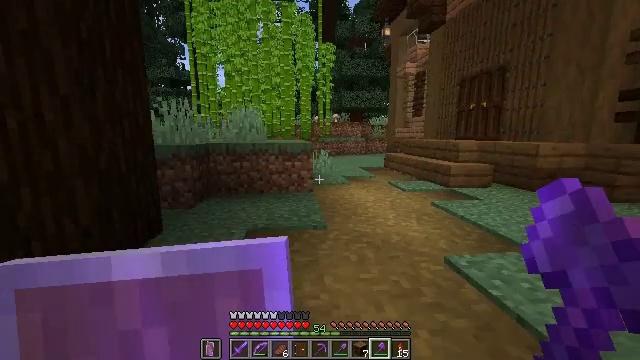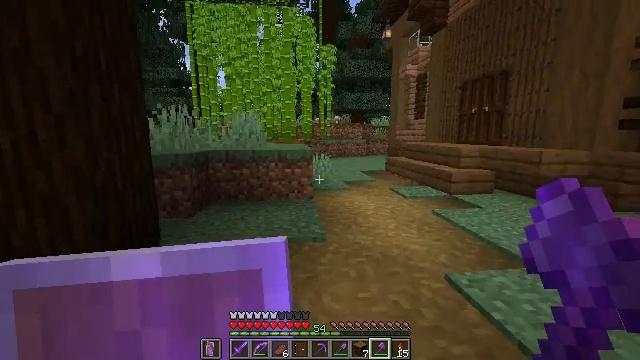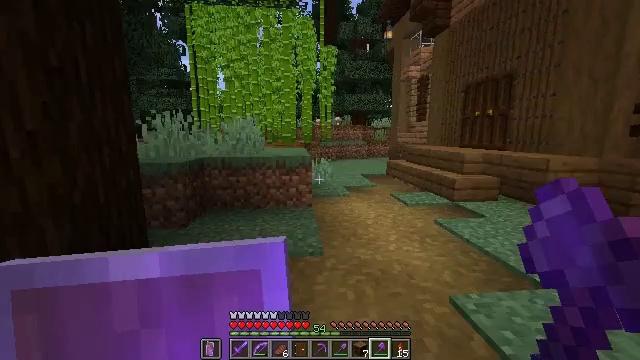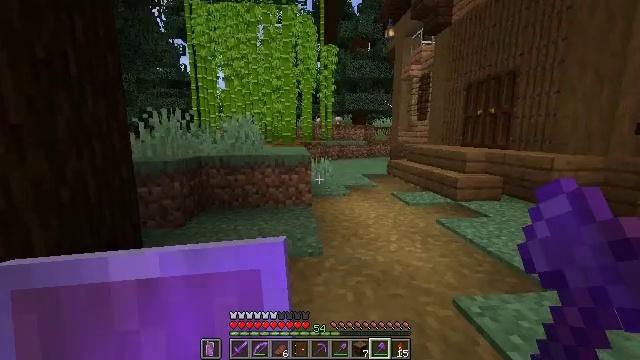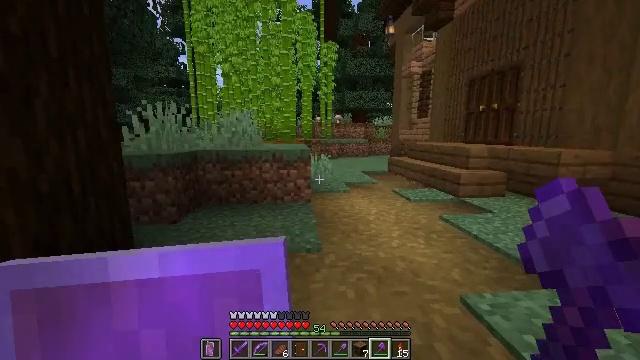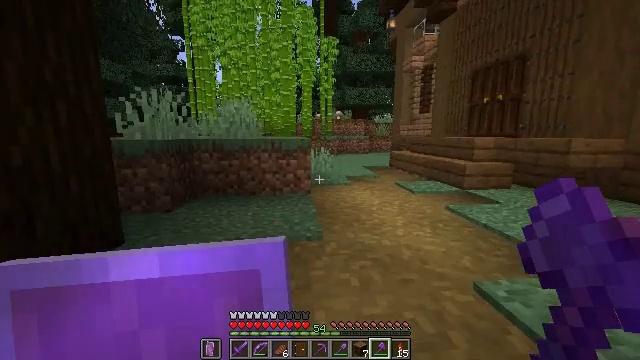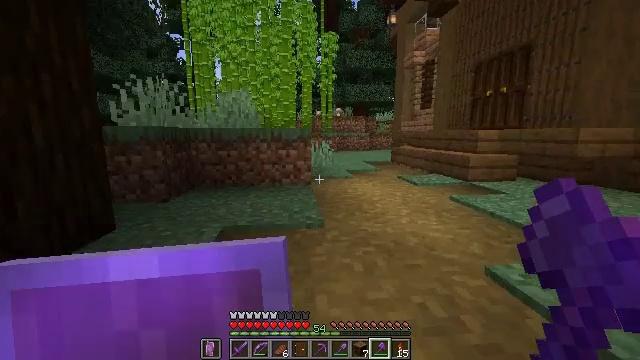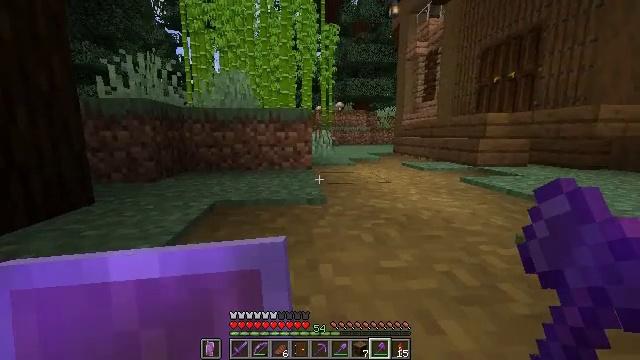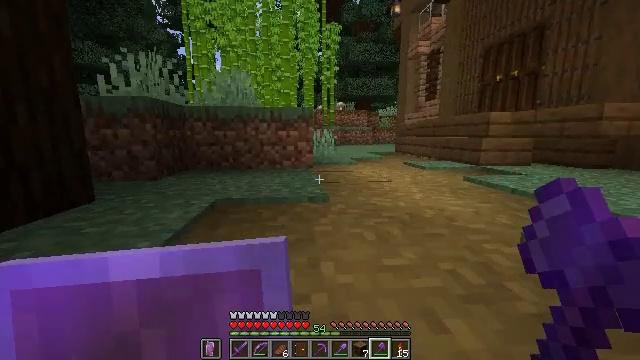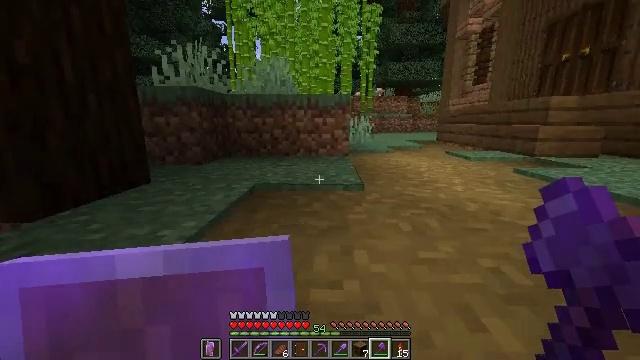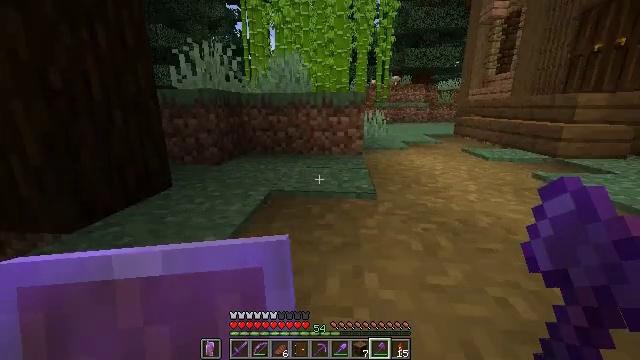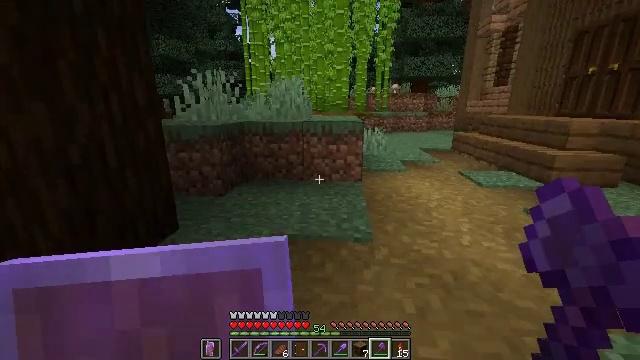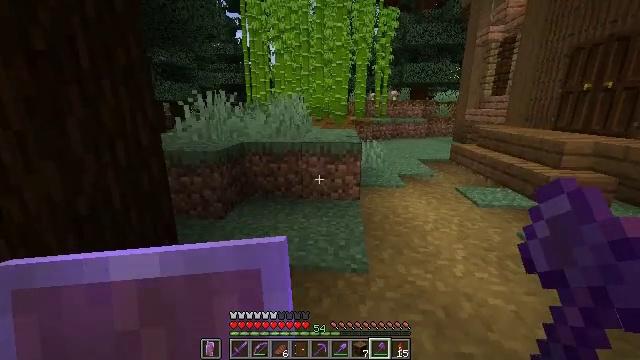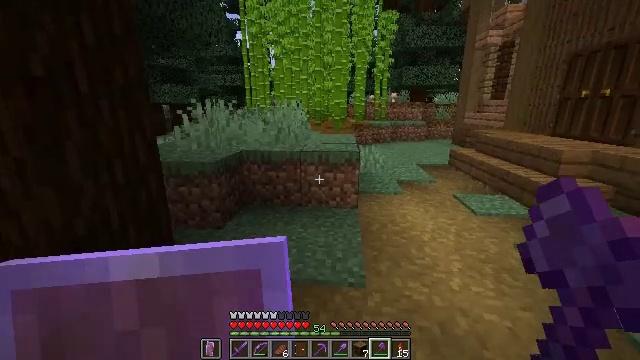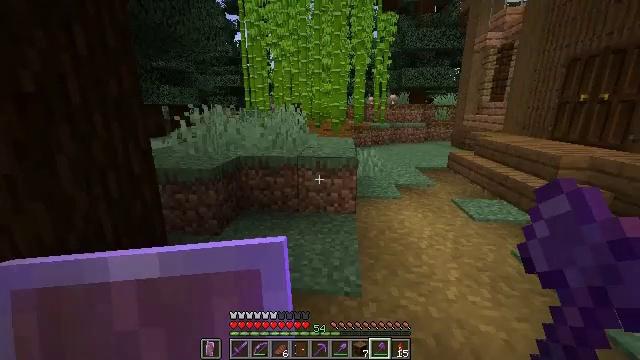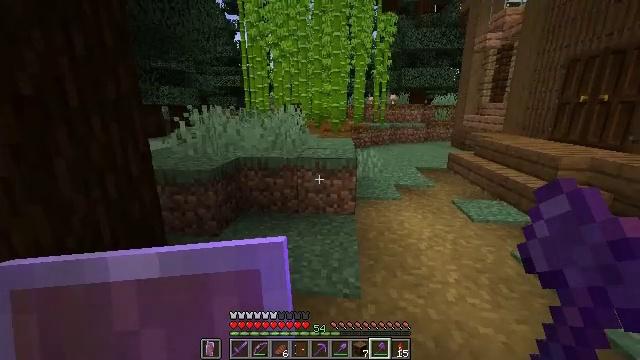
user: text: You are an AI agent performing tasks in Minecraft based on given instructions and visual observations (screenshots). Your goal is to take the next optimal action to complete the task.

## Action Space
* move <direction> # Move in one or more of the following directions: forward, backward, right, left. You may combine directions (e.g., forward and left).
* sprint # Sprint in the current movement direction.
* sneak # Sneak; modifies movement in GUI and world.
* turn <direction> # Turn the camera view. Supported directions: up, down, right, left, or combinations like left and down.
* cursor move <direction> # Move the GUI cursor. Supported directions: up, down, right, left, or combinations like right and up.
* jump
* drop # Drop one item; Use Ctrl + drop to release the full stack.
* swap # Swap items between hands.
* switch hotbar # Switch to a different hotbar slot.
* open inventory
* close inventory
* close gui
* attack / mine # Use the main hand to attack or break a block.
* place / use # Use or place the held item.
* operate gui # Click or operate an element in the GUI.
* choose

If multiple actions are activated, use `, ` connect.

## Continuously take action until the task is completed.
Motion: motion action
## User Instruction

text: Gather spruce log by chopping the tree.
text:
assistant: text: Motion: move forward, jump
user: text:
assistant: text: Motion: move forward, jump
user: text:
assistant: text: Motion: move forward, jump
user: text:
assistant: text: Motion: move forward
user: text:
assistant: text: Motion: move forward
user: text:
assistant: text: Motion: move forward
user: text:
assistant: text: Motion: move forward
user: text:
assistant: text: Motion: move forward
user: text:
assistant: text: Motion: move forward, turn left and down
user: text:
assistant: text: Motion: move forward, turn left and down, jump
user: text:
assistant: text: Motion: move forward and move right, jump
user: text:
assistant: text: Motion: move forward and move right, jump
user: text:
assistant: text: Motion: move forward and move right, jump
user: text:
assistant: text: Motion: move forward and move right, jump
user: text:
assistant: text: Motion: move forward and move right
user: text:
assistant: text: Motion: move forward and move right
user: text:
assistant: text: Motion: move forward and move right
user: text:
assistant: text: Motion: move forward and move right
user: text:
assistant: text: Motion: move forward and move right
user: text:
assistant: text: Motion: move forward and move right, turn left and up
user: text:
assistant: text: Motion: move forward and move right, turn left and up
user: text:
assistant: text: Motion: move forward and move right, turn left
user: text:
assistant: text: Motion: move right, turn left
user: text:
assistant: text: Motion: move right, turn left and up
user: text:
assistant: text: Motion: move right, turn left and up
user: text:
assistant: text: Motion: move right, turn left
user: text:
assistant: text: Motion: move right, turn left
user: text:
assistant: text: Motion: move back and move right
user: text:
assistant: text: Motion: move back and move right
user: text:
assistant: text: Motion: move back and move right